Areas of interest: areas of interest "Sport and cultural"
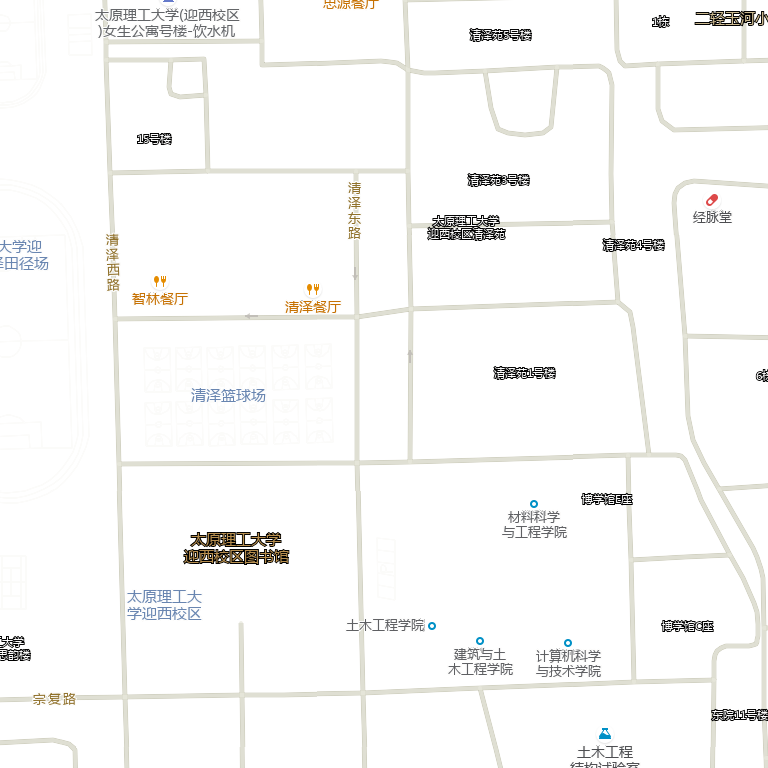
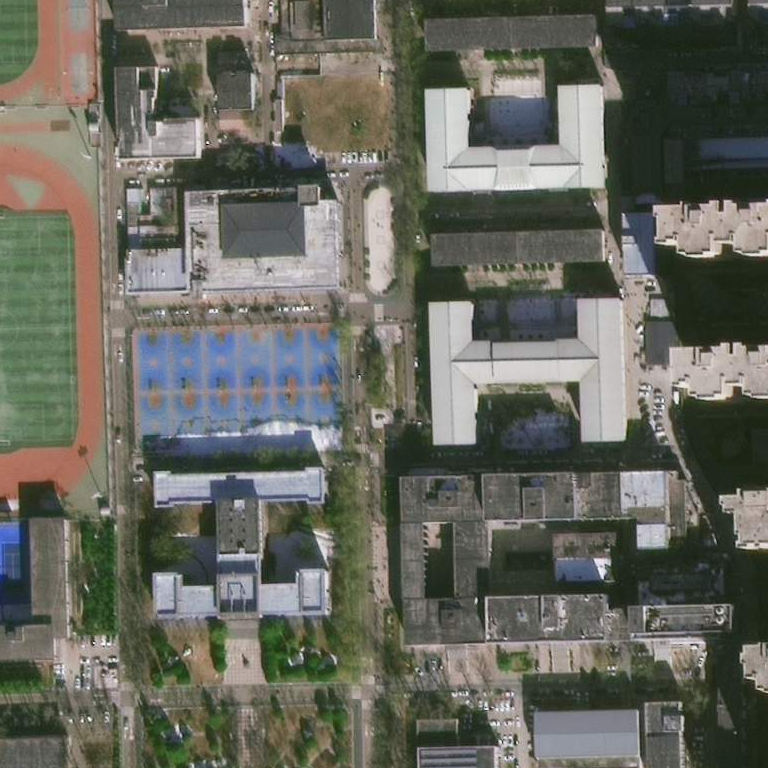